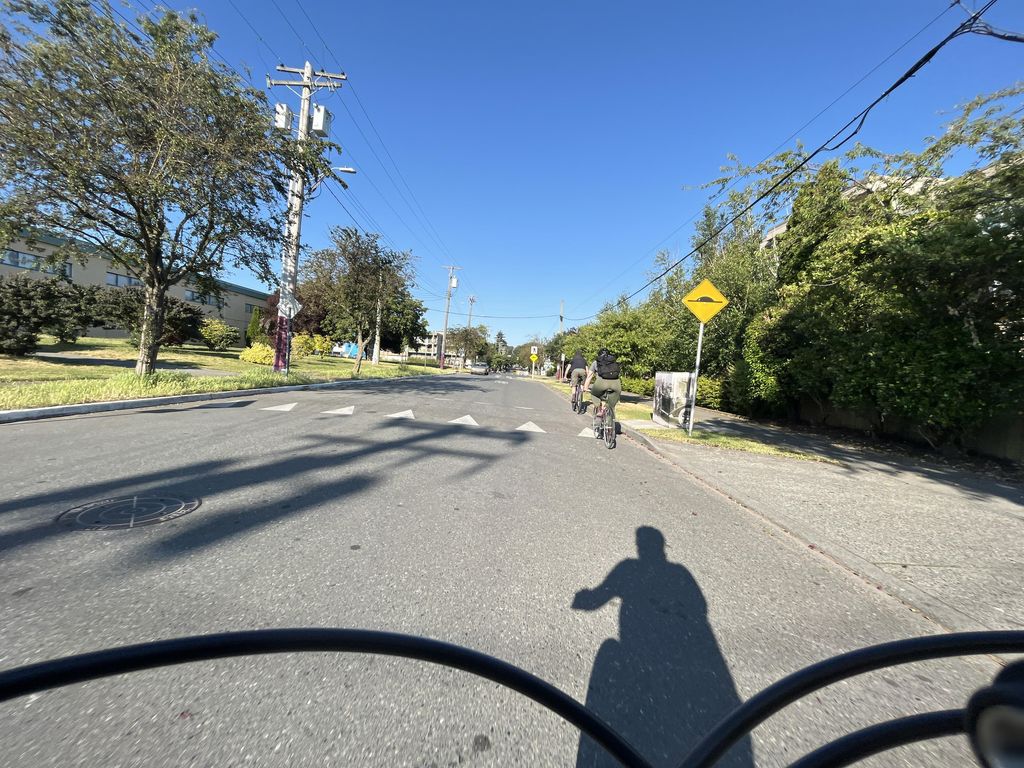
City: victoria